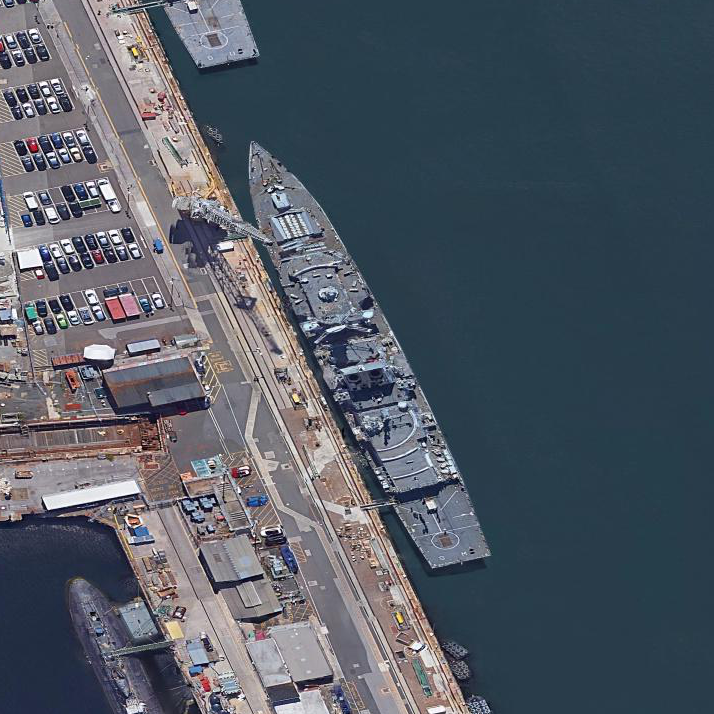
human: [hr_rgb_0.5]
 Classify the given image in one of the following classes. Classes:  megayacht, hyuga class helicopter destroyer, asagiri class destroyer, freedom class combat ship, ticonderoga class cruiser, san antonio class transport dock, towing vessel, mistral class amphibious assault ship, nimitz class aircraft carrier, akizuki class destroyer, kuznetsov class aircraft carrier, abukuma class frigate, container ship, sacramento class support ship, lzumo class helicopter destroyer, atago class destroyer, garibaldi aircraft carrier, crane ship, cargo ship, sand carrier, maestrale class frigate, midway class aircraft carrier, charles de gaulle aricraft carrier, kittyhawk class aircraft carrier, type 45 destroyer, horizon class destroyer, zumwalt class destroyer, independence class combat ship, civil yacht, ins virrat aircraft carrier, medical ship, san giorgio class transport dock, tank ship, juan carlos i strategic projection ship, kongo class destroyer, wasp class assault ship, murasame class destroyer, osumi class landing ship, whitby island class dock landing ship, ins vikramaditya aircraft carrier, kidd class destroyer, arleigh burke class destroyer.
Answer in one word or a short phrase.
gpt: Type 45 destroyer